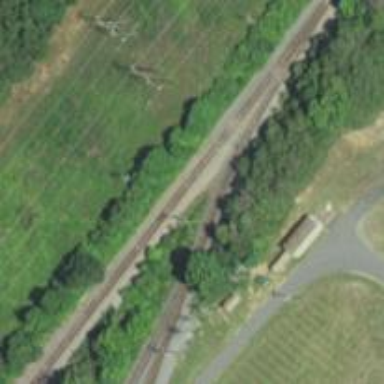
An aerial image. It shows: Railway siding for service.